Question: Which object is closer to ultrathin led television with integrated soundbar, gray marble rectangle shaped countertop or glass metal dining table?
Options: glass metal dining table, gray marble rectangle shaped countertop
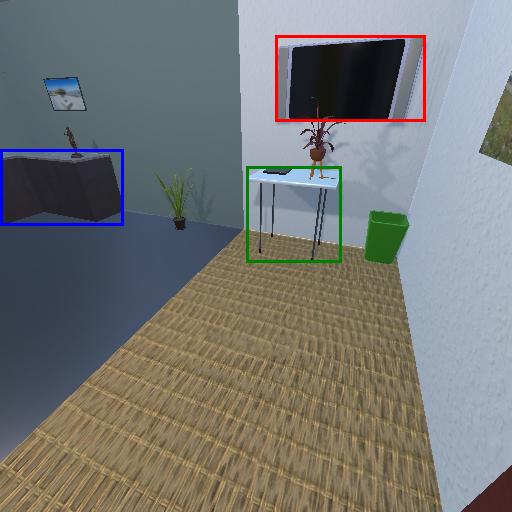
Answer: glass metal dining table